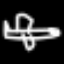
Label: airplane